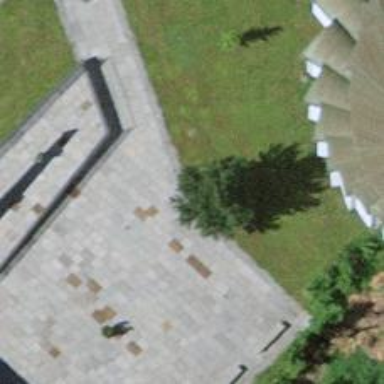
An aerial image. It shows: Path made of paving stones.